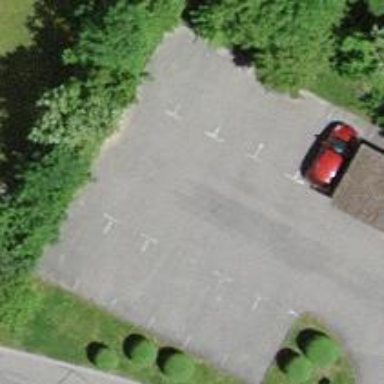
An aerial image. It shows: Road serving as parking aisle.